Question: This snapshot is from <URL>.
I have few queries regarding mailslots,
1. Why mailslot is called one directional? While there can be multiple client/servers
2. Why writer of mailslot is known as client while reader is server
3. Why open will fail if there are no readers? Isn't it possible I will write, and no server will read or it may read after some time?
I tried hard to search on Google, but didn't get exact answers.

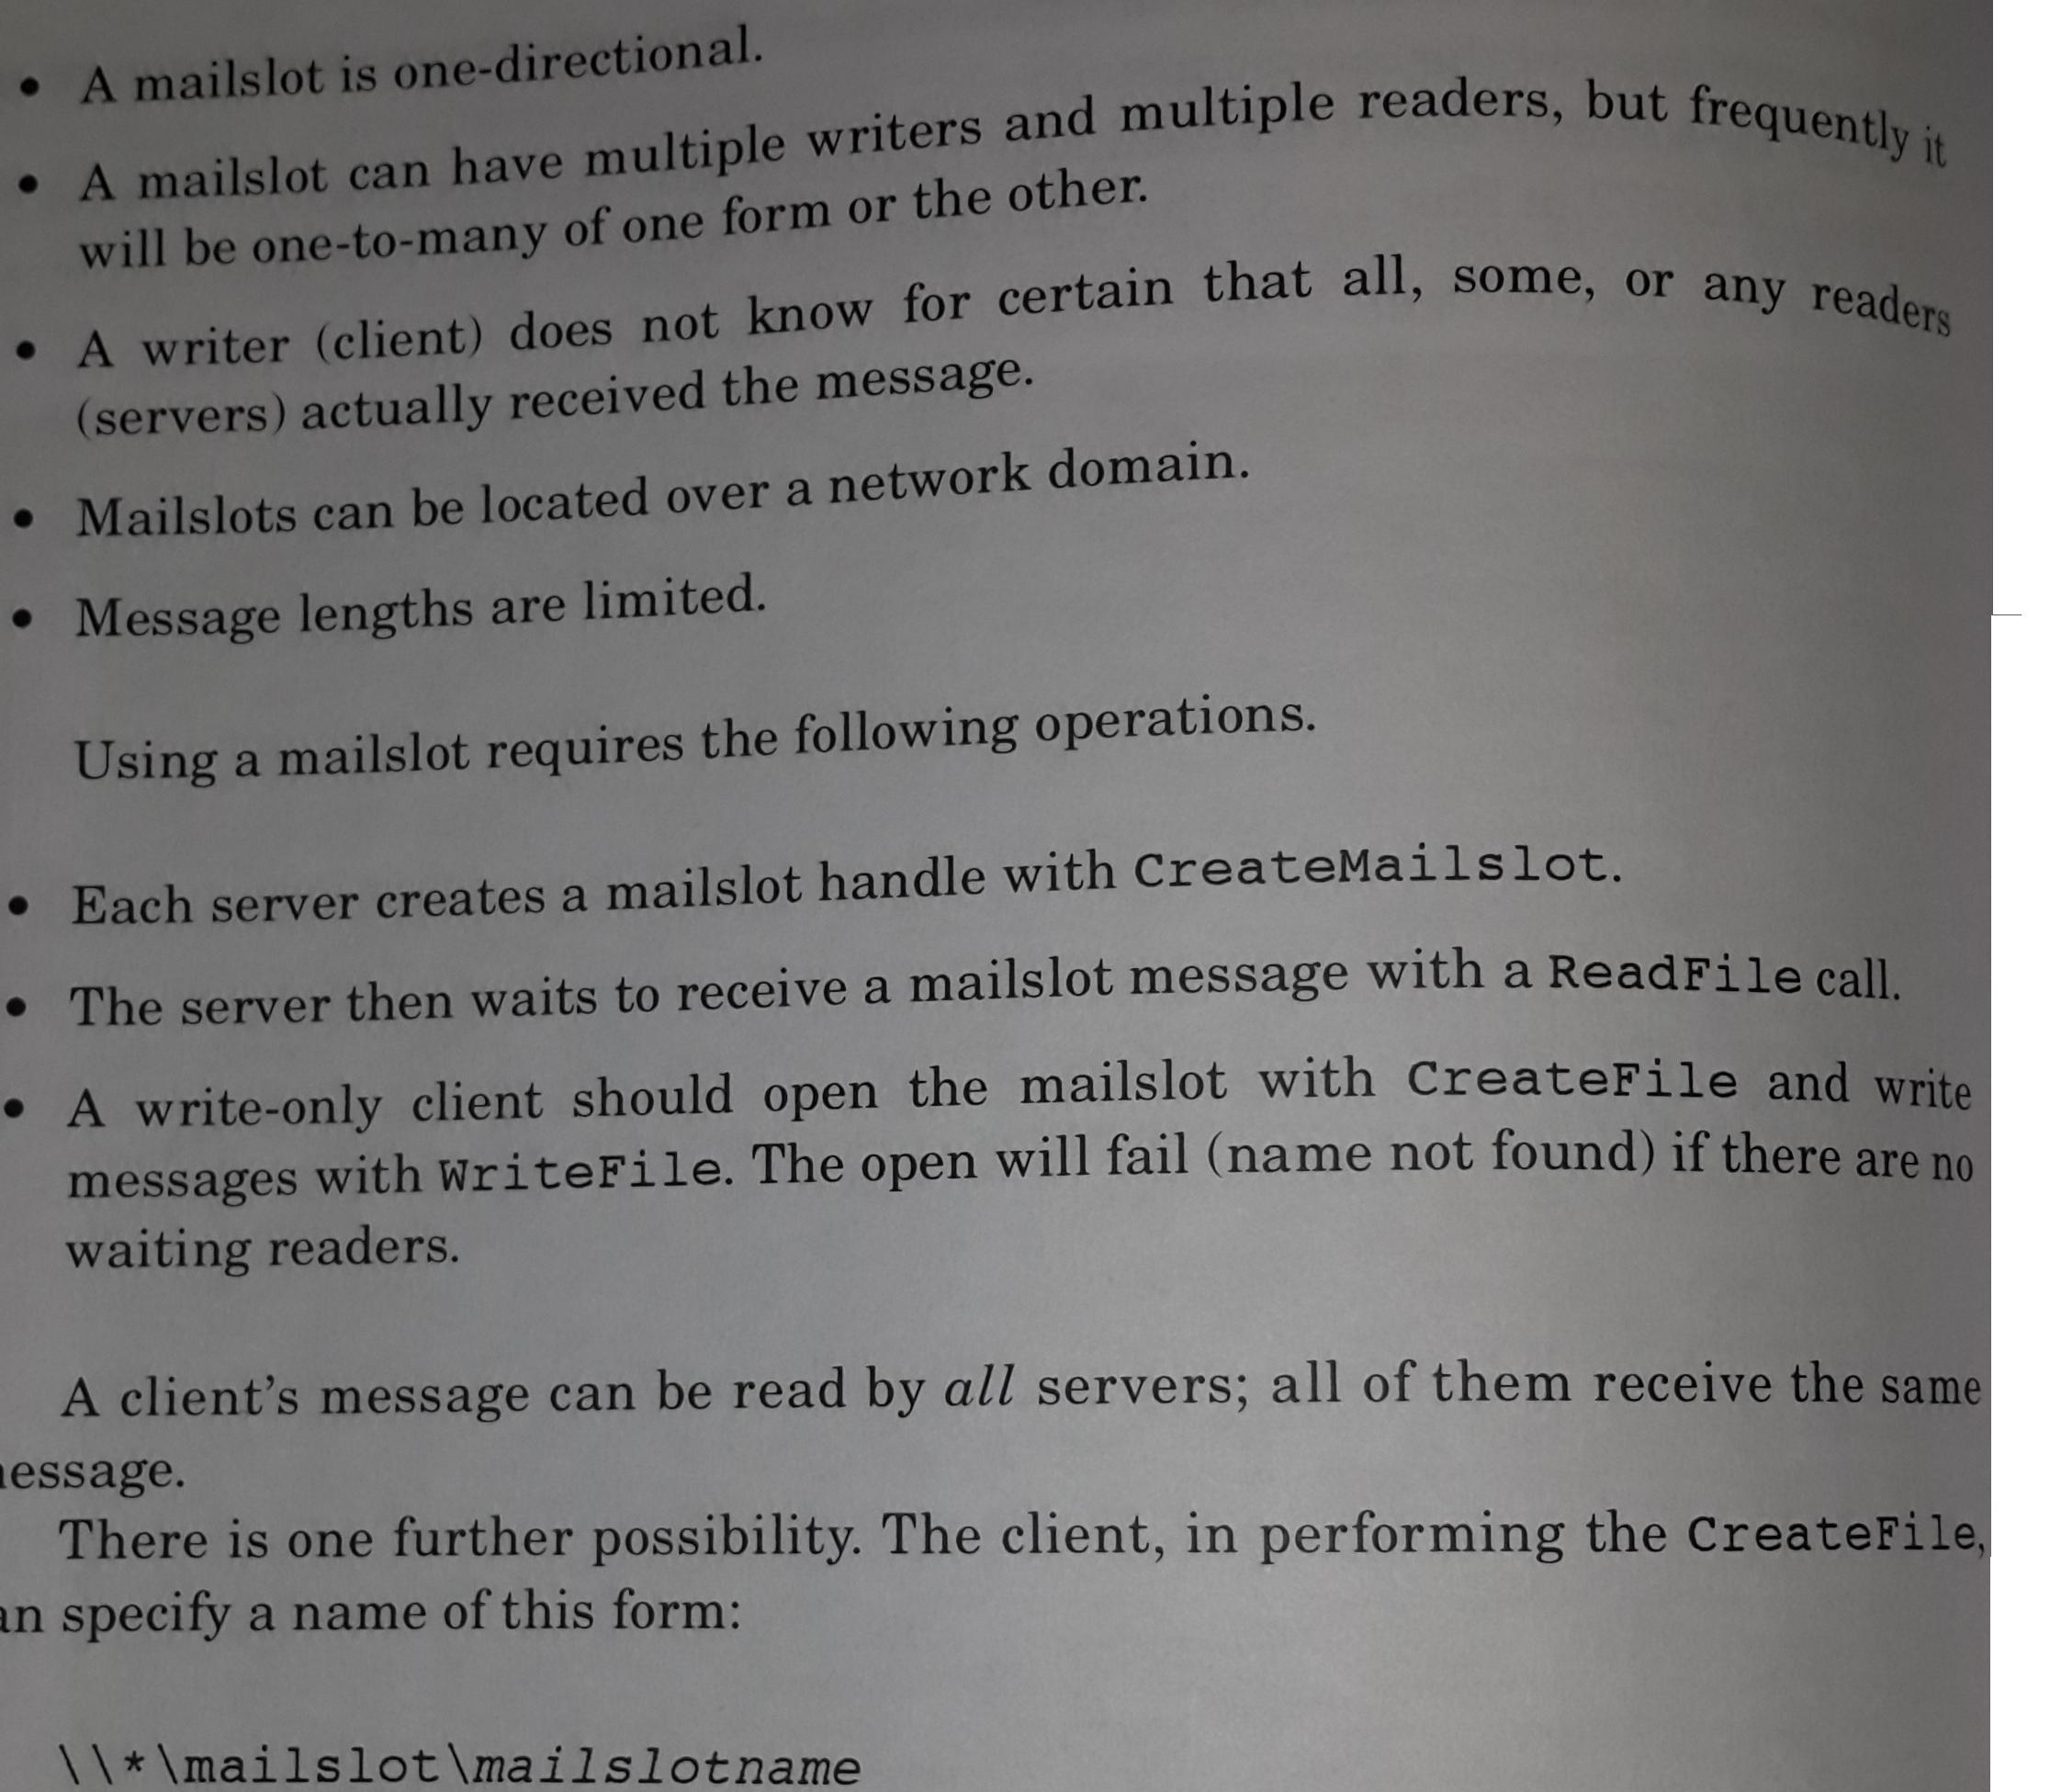
Answer: > 1.Why mailslot is called one directional? While there can be multiple client/servers
It really is one-directional. The process who creates a mailslot can only read from it, not to write to it. The process that opens the mailslot can only write to it, not read from it. A mailslot is not like a named pipe or a socket, where data can flow in both directions over a single connection. If the process that creates the mailslot wants to send a reply, it has to write to a different mailslot or other IPC mechanism.
> 2.Why writer of mailslot is known as client while reader is server
Most IPC mechanisms have a client/server model. A "server" creates the resource that "clients" then access. A mailslot fits that description, since a reader has to create the mailslot before writers can then write to it.
> 3.Why open will fail if there are no readers? Isn't it possible I will write, and no server will read or it may read after some time?
If there are no readers, the mailslot does not exist. A reader has to create the mailslot first, then writers can write to it. When all readers have closed their handle to the mailslot (or are otherwise terminated), the mailslot no longer exists and cannot be written to anymore.